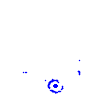
Particle: kaon